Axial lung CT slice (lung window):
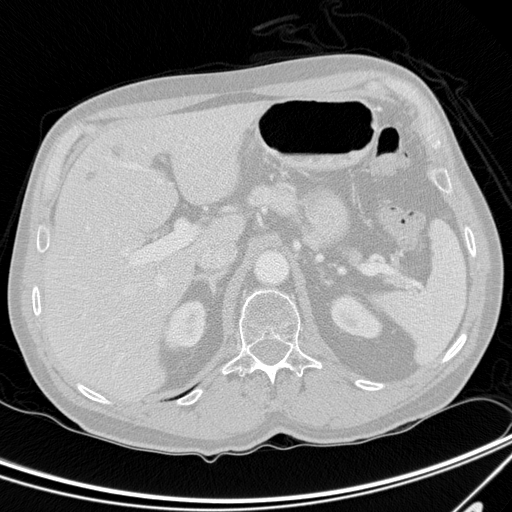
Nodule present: no